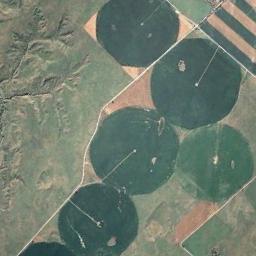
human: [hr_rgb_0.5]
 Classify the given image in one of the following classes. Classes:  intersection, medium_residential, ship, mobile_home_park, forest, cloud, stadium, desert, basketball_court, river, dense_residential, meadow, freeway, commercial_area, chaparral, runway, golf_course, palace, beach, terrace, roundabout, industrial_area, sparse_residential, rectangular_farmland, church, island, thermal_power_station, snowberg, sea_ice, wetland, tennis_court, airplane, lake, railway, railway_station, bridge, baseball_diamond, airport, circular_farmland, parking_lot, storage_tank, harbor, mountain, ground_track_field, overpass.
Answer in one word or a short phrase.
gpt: circular_farmland